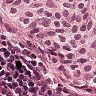
Metastatic tissue present: yes